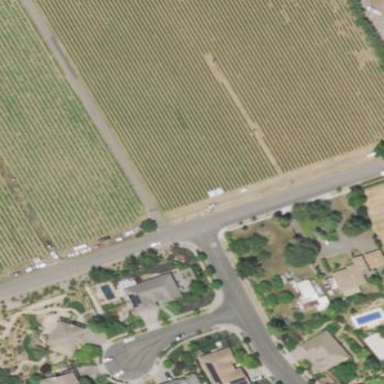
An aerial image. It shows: Vineyard with grape crops.